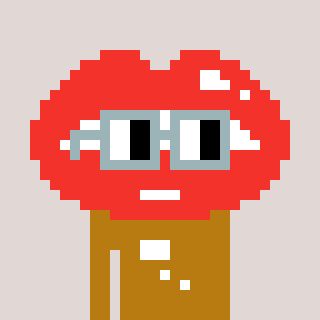
a pixel art character with square dark gray glasses, a lips-shaped head and a gold-colored body on a warm background